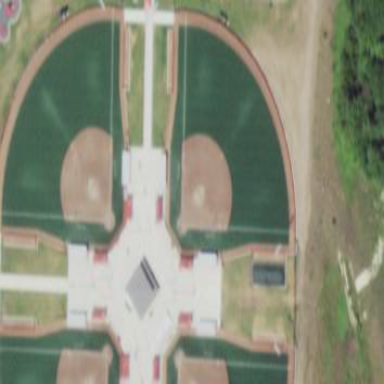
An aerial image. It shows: Pitch with artificial turf designed for baseball and softball.